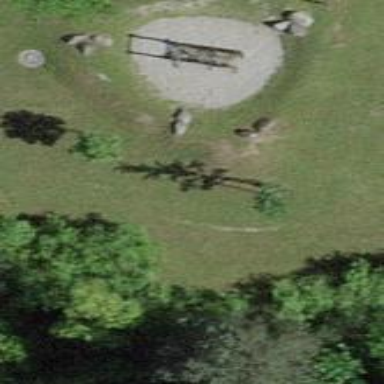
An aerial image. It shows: Playground area for leisure land.